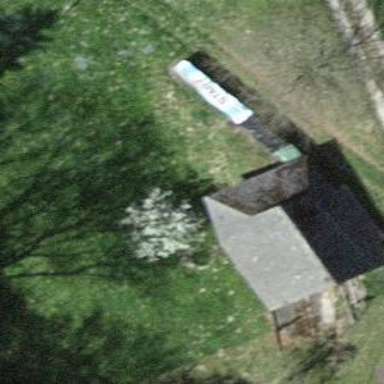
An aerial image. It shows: Barn.